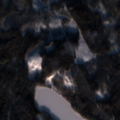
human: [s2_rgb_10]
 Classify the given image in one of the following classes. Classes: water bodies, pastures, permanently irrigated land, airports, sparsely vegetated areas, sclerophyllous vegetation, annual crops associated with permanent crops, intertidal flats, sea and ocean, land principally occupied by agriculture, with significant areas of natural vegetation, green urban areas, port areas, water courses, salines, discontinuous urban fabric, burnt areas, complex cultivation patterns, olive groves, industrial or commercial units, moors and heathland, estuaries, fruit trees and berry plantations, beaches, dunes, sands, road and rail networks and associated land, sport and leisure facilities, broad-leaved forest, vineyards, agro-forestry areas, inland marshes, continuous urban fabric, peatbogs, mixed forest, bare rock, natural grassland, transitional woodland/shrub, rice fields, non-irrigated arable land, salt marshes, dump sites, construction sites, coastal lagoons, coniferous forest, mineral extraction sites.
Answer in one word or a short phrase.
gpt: coniferous forest, mixed forest, water bodies